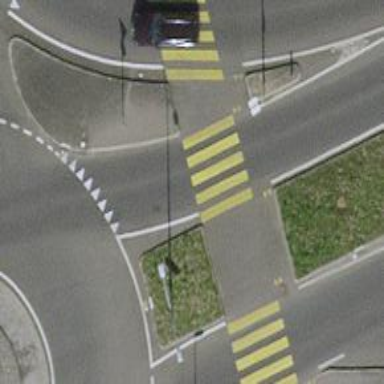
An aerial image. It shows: Crossing on the cycleway.